Question: when we type 'NSInteger' in 'Xcode', then a symbol shows before it like: C, #, T etc.
So what is that symbol stands for?
I share a screenshot please anybody can guide me ?

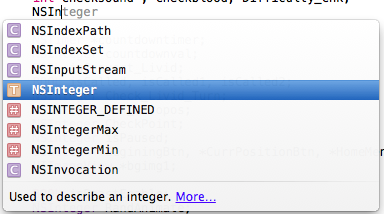
Answer: Here is the list:
'''
T - typedef
C - Class
# - #define
V - Property
K - Constant
f - C Function
M - Objective C Method
'''